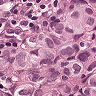
Metastatic tissue present: yes